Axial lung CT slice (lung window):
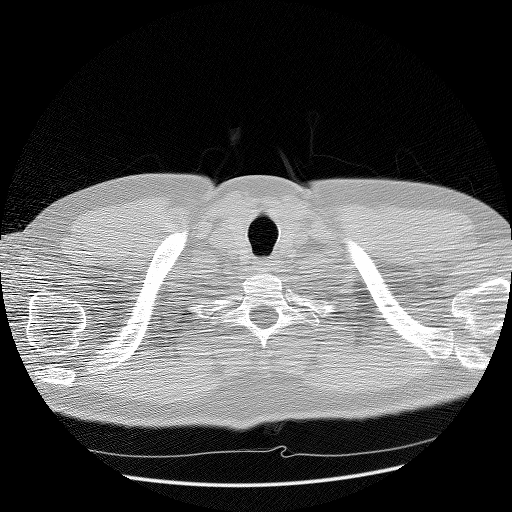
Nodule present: no